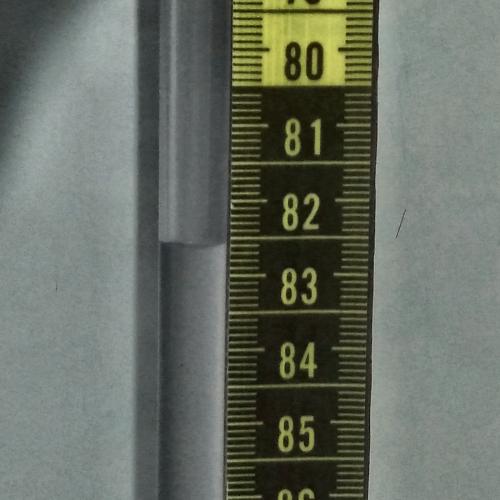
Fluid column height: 82.6 cm